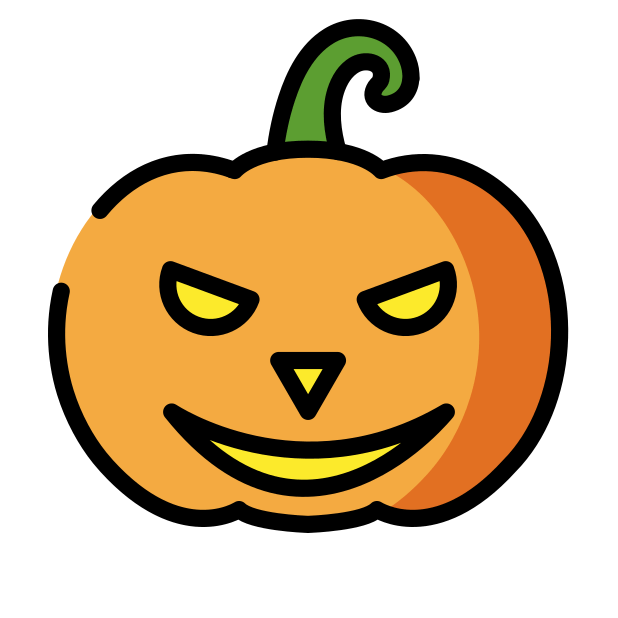
jack-o-lantern